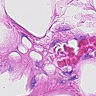
Metastatic tissue present: no